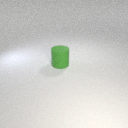
large green rubber cylinder